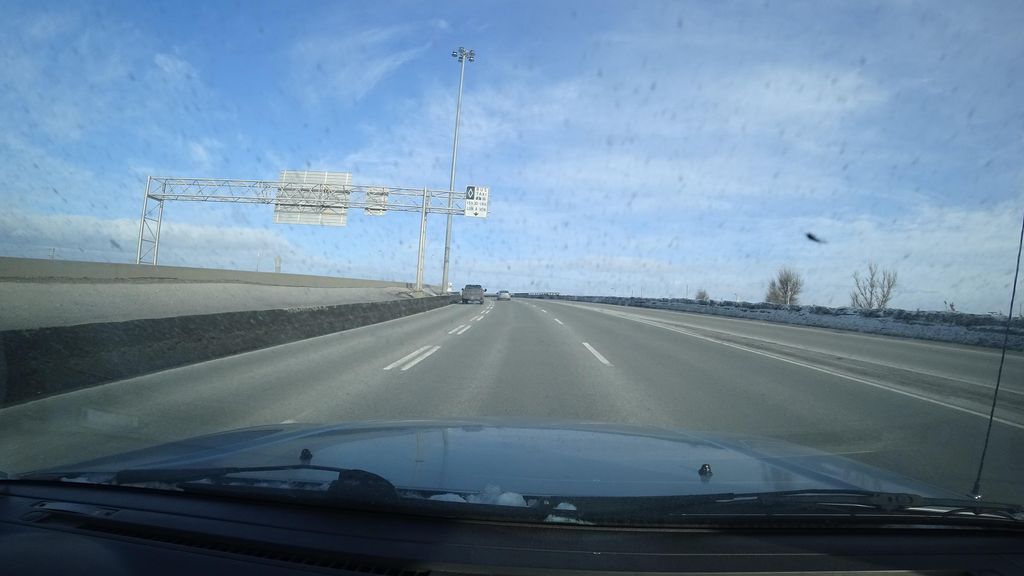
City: quebec_city